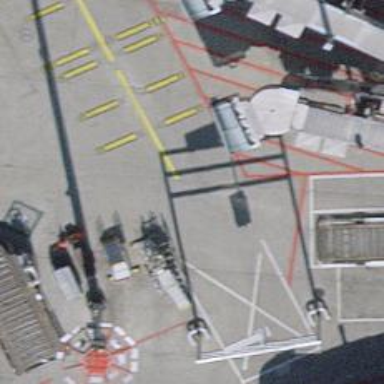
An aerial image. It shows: Airport parking position.